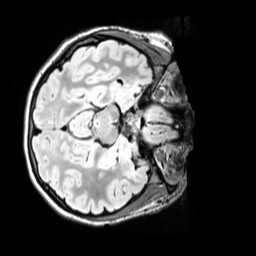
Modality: FLAIR
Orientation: axial
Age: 12
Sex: female
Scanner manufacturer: siemens
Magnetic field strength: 3 T
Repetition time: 5 s
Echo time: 0.388 s